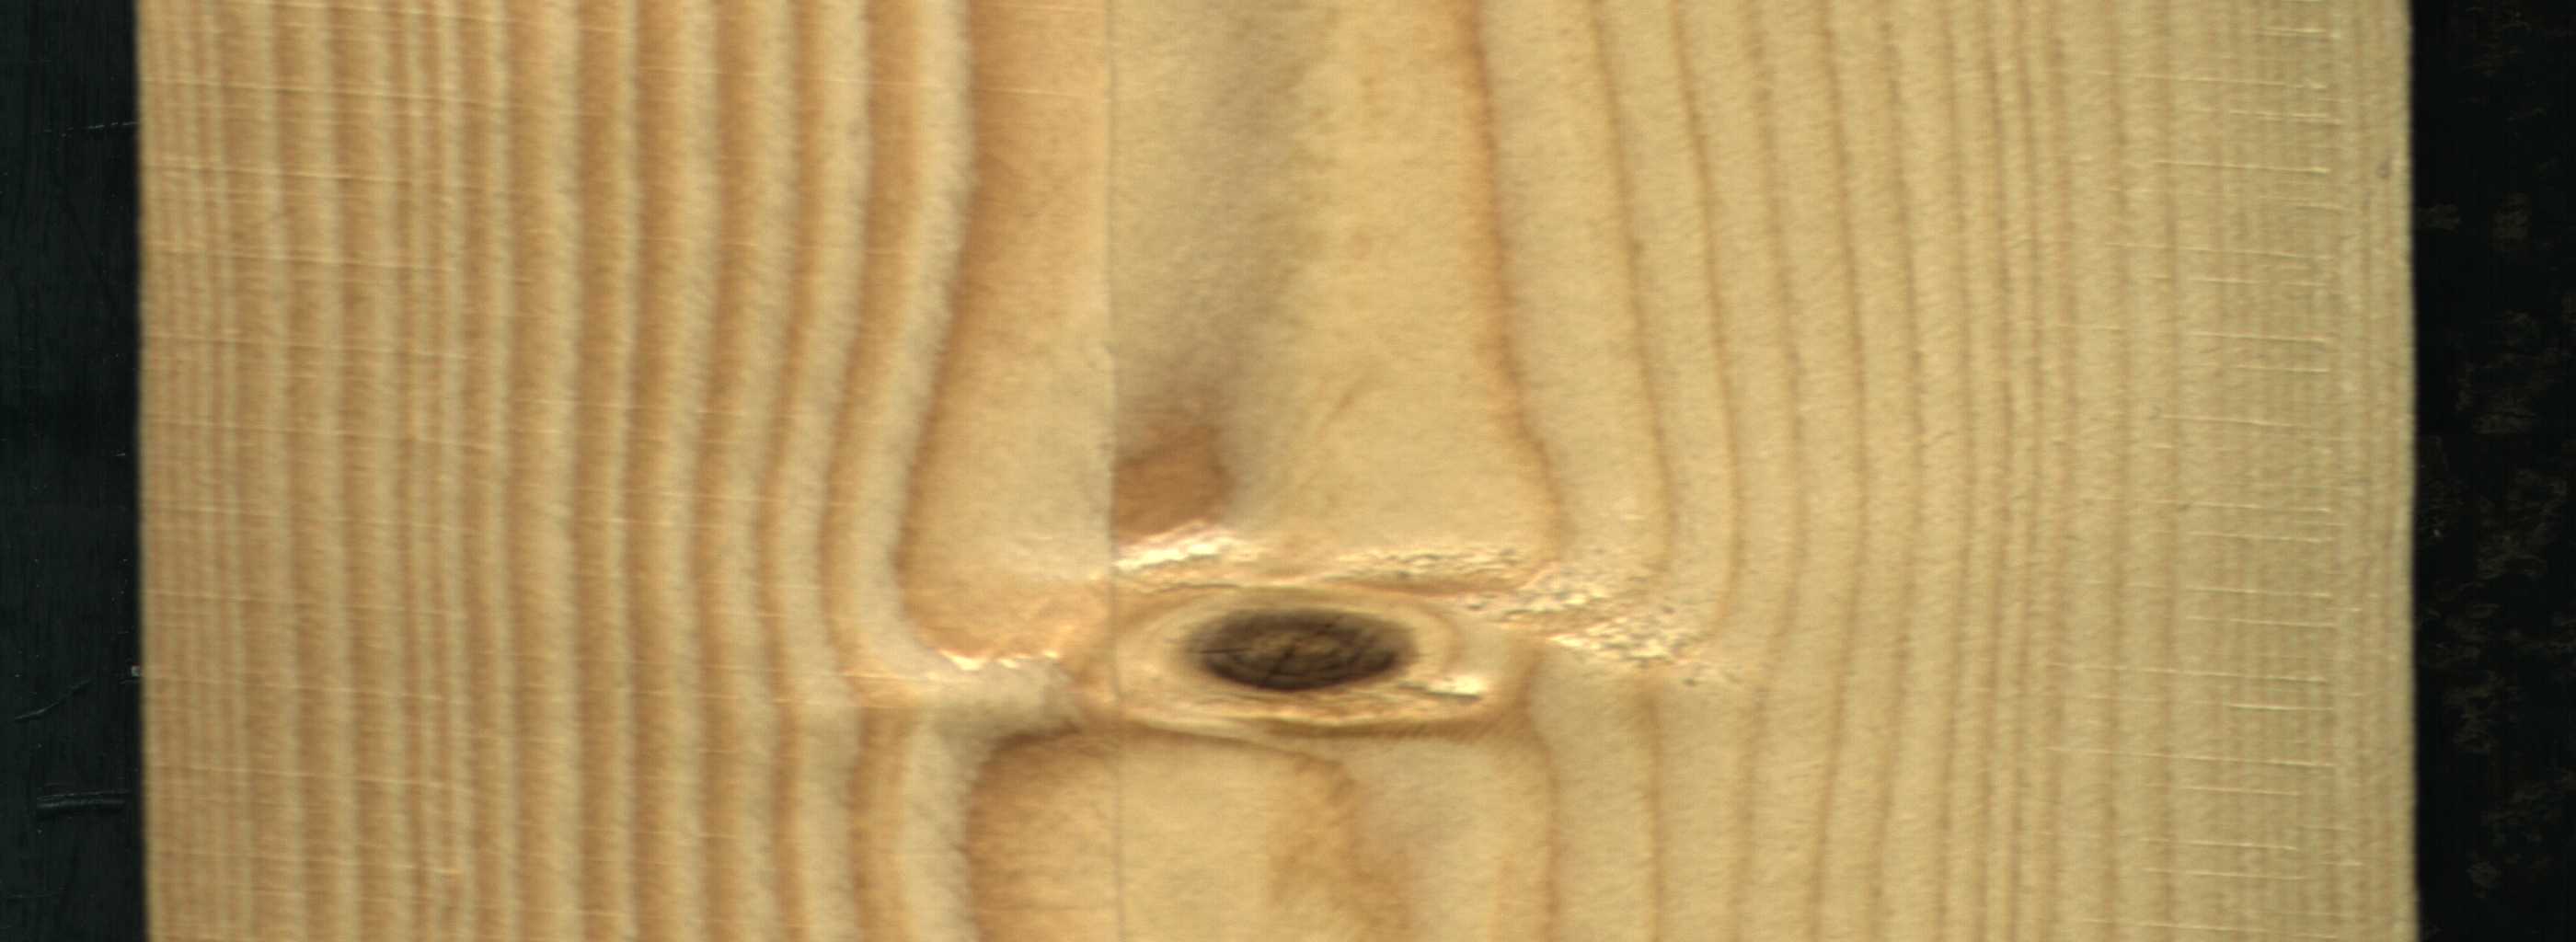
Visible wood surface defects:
Dead_Knot